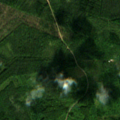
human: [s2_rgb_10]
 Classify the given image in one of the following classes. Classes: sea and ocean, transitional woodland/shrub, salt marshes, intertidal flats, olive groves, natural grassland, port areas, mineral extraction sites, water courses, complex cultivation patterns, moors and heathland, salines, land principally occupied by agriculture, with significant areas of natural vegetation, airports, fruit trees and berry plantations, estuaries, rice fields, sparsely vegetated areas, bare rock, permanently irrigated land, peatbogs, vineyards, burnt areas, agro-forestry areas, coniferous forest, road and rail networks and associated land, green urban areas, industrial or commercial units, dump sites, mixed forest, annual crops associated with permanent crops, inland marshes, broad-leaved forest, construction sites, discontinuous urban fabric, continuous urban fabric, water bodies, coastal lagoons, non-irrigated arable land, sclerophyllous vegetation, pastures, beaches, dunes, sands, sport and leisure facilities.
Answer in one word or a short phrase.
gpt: coniferous forest, mixed forest